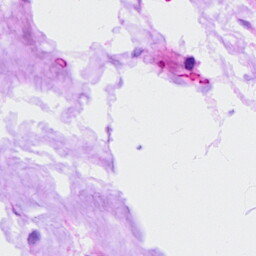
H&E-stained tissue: Ovarian